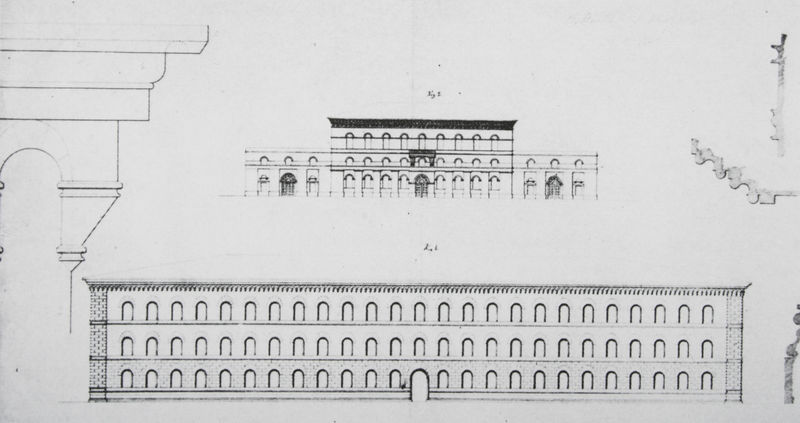
Titel: Entwurf für ein Verwaltungsgebäude in Karlsborg
Künstler: Johann af Kleen
Schlagwörter: dunkel, flügel, kämpfer, weiß, ausschnitt, fenster, grau, hell, profil, schwarz, skizze, tür, zeichnung, dach, gebäude, haus, schloss, profile, architektur, lang, stein, flach, balkon, relief, ecke, bogen, fassade, fassaden, studie, grafik, graphik, rundbogen, detail, symmetrie, seitenansicht, tor, bögen, eingang, dreistöckig, münchen, palazzo, torbogen, mauerwerk, symmetrisch, druck, radierung, stich, schwarzweiß, entwurf, reihen, reihung, fragment, fries, portal, rustika, sims, gesims, risalit, wandaufriss, rundbögen, gärtner, frontansicht, etagen, geschosse, plan, entwürfe, kupferstich, stockwerke, details, gebälk, kaserne, riss, bauwerk, durchfensterung, aufriss, bauzeichnung, mittelrisalit, bauplan, notiz, rundbogenfenster, eckpilaster, planung, releif, rhythmisch, entwruf, detil, hausplan, achsensymmetrisch, archithektur, enbogen, durchfesnterung, rhythmisierend, hervorgehobener mittelrisalit